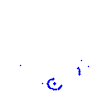
Particle: kaon